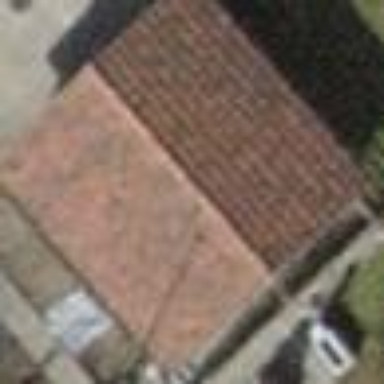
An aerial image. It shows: Garage.